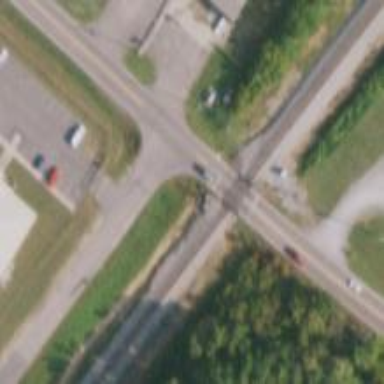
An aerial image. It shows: Level crossing with lights and barriers.